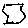
Label: hexagon